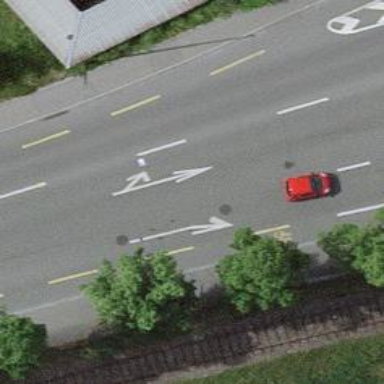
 with shared bus lane on the right for cyclists."